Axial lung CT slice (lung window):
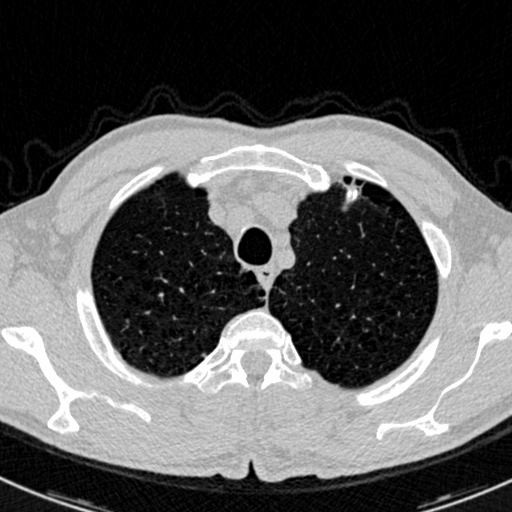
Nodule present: no